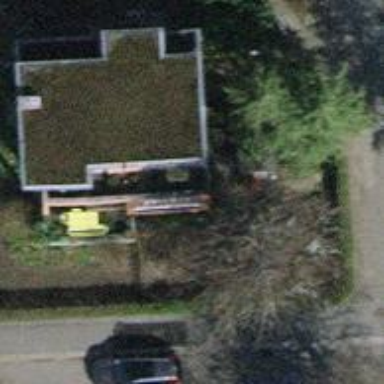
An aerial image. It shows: Detached building.